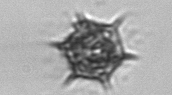
Label: Dictyocha